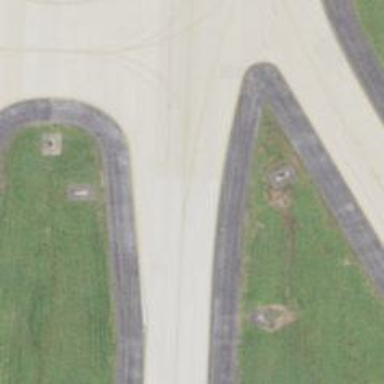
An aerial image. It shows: View of taxiway at the airport.